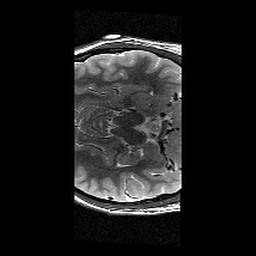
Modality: T2w
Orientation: axial
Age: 12
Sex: female
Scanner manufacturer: siemens
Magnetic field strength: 3 T
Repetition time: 9.23 s
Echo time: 0.067 s